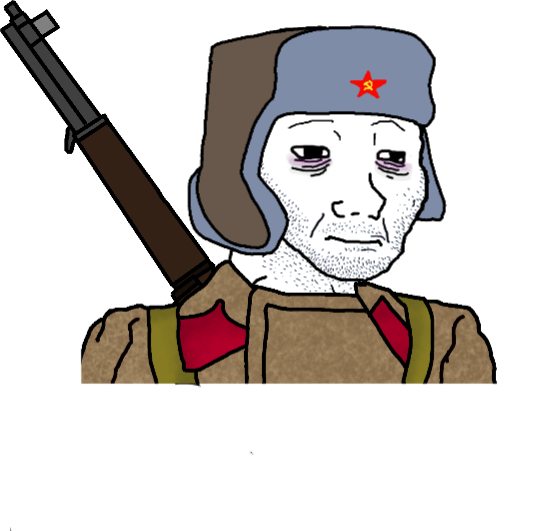
Label: 5_Doomer